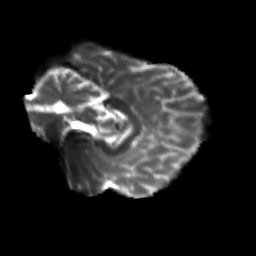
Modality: T2w
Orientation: sagittal
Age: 29
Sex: male
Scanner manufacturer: siemens
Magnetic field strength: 3 T
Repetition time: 3.5 s
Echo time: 0.104 s